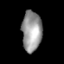
Tissue: lung
Cell type: Others
Senescence score: 0.2395
Nuclear area (px): 789
Mean DAPI intensity: 151.816